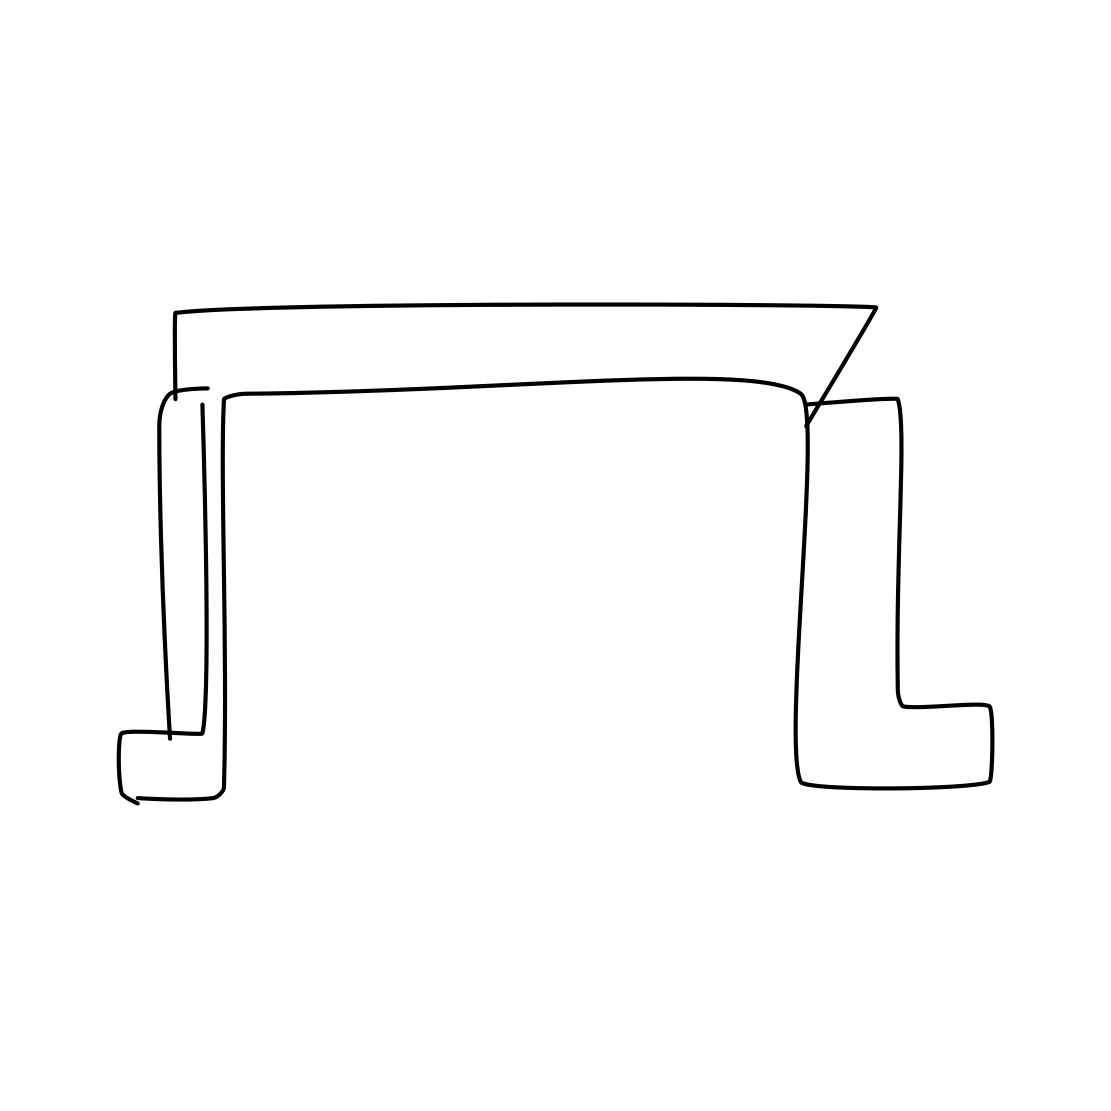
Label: bench